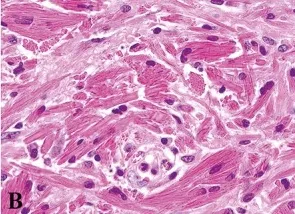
Dense collections of large cells with abundant eosinophilic cytoplasmic inclusions of fibrillar to crystalloid shape (A, B; HE 20x and 40x).
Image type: pathology (h&e)